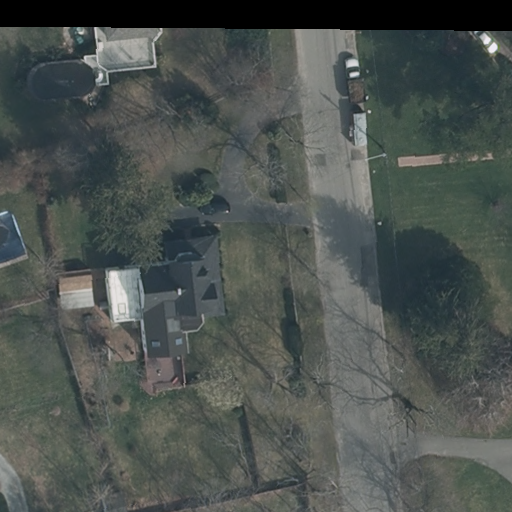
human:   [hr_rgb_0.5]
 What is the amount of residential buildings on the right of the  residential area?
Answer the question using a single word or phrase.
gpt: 2

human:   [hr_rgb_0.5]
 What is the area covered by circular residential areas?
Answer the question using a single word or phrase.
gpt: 0m2

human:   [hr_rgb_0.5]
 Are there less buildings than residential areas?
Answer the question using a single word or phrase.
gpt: no

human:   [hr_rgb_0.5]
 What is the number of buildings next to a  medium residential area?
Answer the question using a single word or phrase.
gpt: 0

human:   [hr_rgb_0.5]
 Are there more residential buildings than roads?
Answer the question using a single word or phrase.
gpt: yes

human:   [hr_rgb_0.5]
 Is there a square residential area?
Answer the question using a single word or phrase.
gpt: no

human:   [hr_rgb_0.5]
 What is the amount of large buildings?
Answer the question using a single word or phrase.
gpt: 0

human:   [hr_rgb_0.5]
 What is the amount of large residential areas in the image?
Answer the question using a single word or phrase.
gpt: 1

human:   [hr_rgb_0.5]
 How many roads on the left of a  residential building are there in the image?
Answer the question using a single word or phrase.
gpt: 0

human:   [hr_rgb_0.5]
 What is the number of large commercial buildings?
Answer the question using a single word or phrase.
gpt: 0

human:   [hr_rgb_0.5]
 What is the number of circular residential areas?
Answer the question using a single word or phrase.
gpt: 0

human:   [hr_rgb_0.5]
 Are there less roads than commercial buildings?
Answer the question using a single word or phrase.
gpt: no

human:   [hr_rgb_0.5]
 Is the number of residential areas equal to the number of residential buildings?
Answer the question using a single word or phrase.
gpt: no

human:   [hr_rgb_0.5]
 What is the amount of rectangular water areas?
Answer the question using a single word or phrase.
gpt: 0

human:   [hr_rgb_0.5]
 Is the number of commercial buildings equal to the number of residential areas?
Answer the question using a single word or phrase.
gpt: no

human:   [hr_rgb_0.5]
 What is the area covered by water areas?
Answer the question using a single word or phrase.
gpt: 0m2

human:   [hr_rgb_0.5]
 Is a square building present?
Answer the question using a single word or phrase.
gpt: no

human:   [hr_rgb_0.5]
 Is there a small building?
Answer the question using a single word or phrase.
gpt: yes

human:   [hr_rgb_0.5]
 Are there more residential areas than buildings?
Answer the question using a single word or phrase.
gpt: no

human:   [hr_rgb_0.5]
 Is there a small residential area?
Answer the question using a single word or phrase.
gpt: no

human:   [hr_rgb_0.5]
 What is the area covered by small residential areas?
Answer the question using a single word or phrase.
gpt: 0m2

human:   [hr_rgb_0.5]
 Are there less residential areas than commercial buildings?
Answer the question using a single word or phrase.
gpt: no

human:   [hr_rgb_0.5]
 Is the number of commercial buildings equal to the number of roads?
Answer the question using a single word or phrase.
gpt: no

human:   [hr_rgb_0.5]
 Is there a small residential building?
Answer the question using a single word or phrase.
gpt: no

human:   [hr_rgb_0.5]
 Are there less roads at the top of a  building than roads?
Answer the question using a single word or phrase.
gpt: no

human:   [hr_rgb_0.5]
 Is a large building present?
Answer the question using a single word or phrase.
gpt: no

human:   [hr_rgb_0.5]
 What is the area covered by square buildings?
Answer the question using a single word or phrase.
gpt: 0m2

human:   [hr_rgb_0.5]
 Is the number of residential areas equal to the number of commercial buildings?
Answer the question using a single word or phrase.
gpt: no

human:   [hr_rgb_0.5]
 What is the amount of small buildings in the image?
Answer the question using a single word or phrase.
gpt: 1

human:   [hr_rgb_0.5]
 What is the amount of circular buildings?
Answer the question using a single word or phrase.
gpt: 0

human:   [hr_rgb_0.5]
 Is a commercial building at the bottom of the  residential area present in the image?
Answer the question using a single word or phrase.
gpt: no

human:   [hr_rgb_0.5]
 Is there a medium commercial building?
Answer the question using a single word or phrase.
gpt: no

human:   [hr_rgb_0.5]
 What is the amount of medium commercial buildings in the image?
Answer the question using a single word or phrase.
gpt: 0

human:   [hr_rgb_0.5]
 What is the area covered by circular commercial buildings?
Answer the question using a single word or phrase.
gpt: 0m2

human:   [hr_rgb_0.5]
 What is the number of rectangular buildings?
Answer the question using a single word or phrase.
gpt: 1

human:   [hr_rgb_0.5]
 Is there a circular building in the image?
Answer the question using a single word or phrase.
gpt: no